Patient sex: M
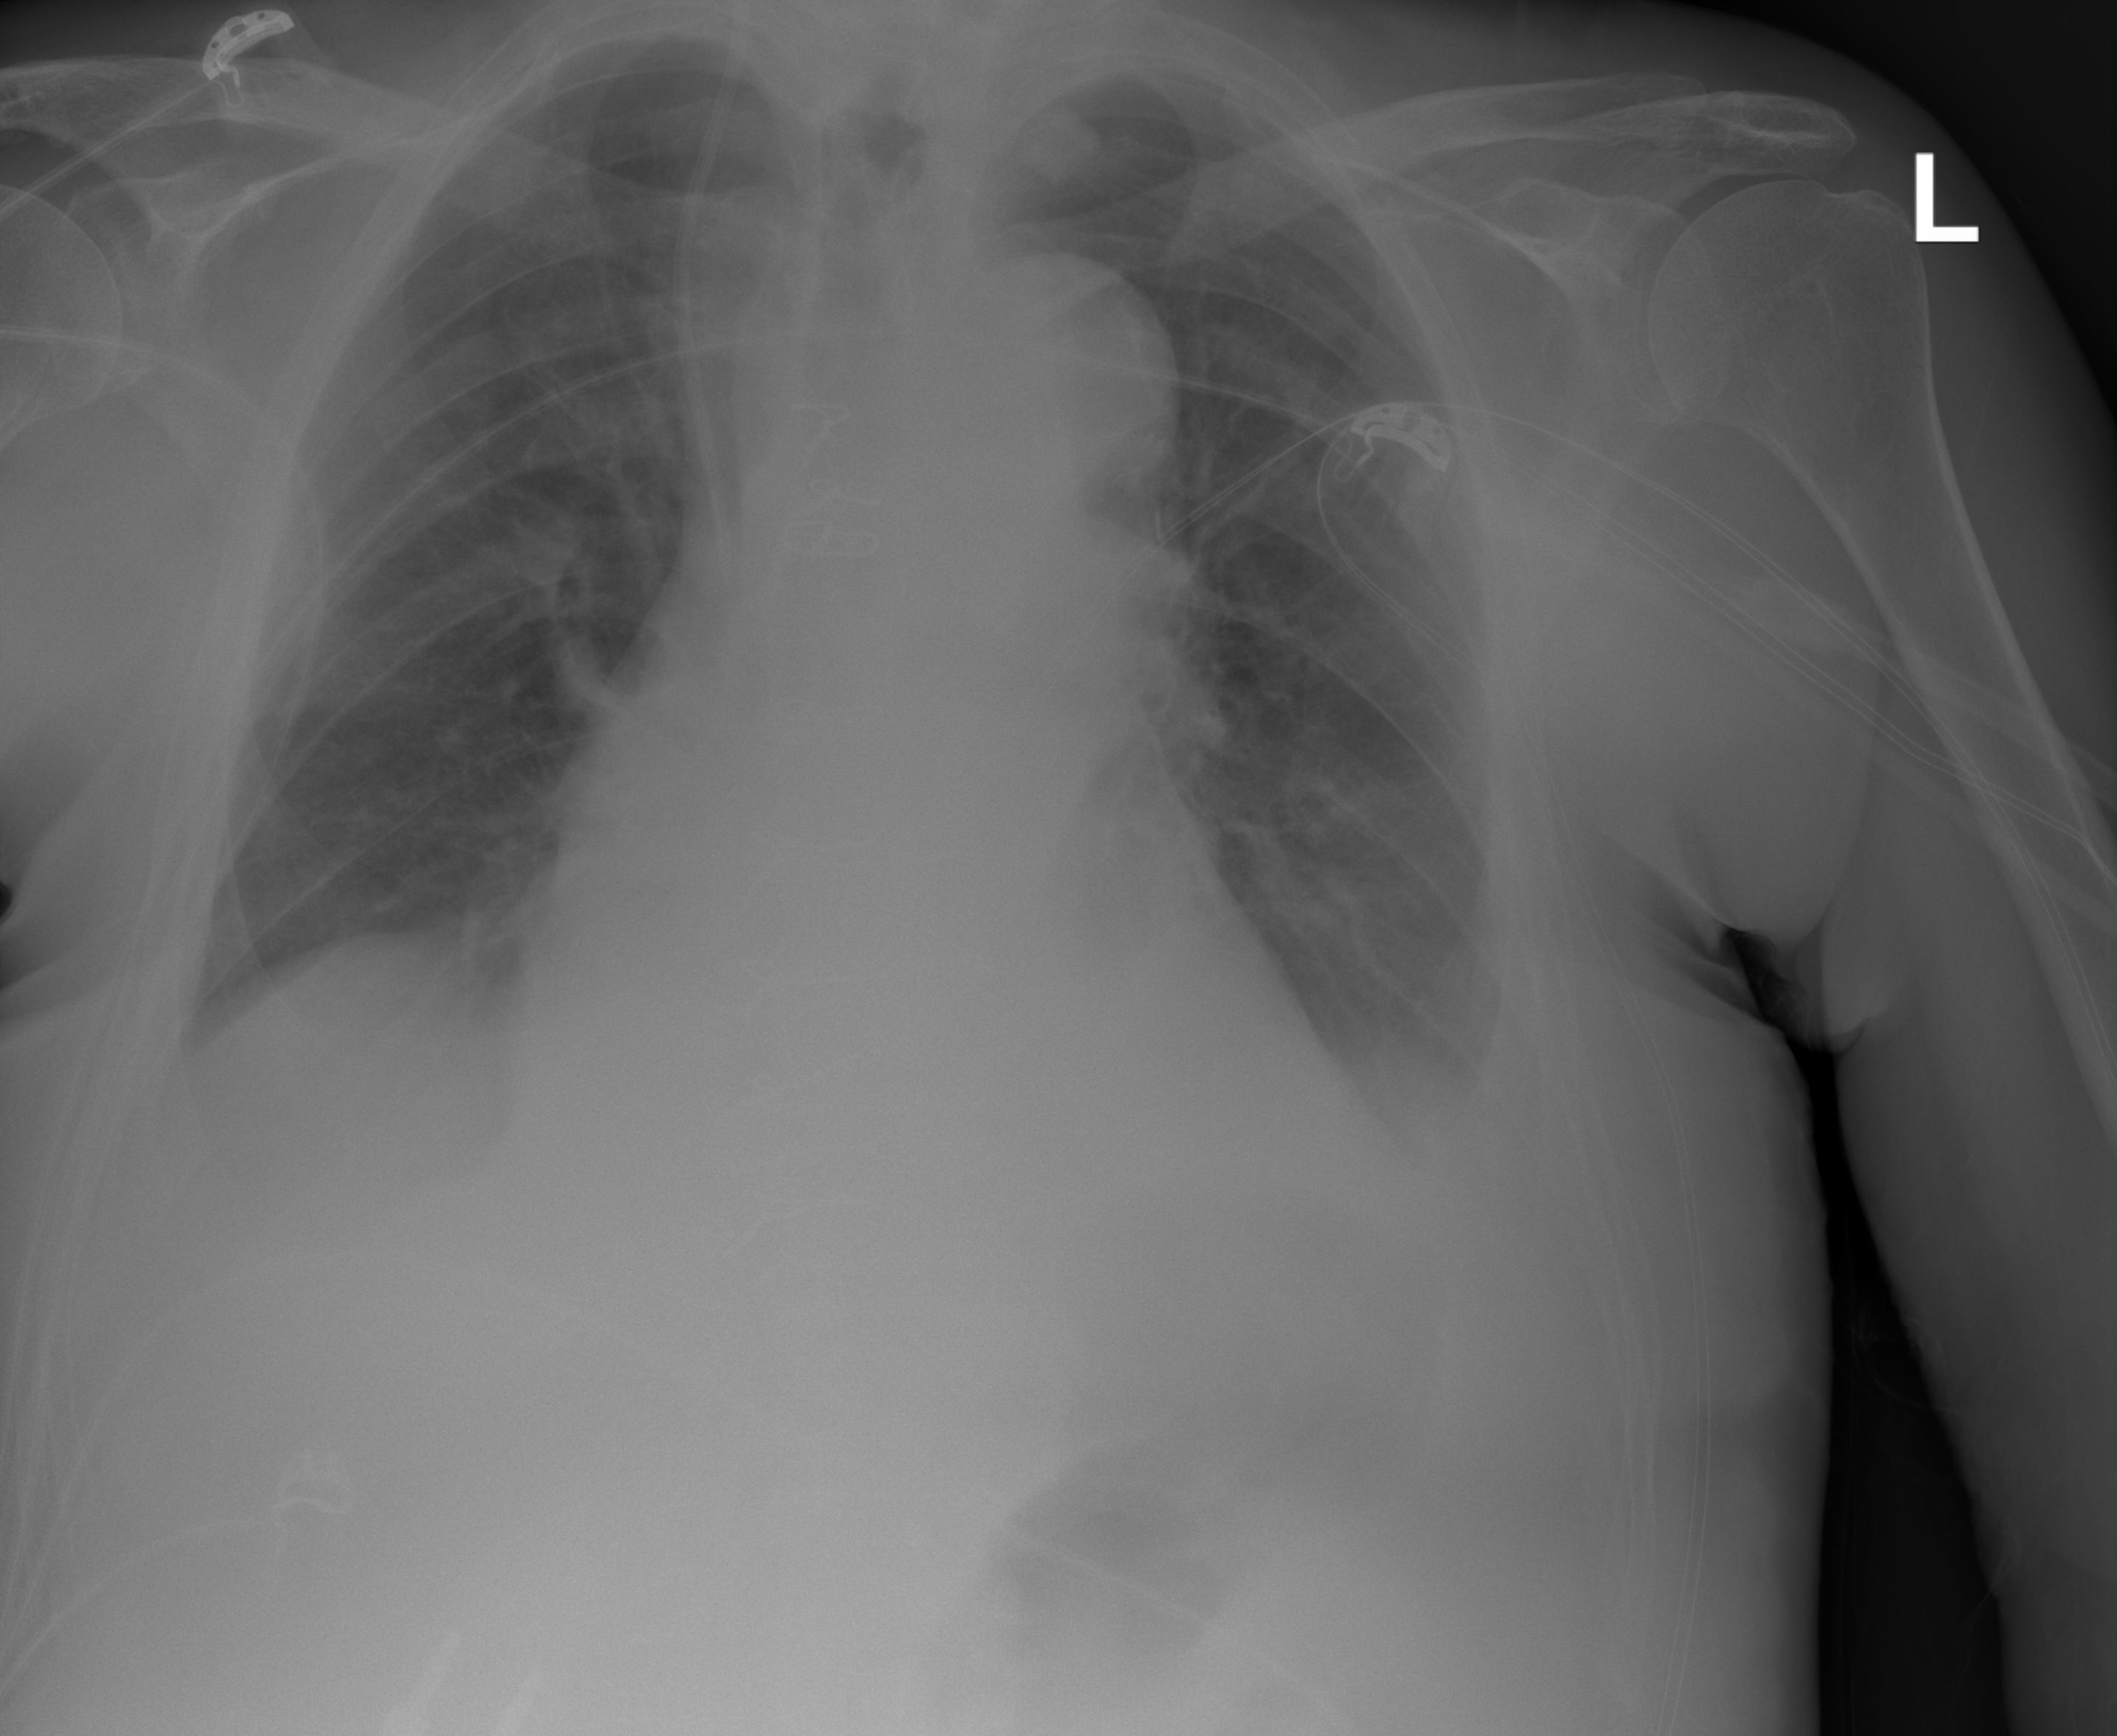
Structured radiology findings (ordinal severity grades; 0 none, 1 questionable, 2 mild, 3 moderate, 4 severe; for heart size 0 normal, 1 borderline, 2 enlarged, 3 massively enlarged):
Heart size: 1
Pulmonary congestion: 0
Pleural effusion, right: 2
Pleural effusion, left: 2
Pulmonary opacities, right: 0
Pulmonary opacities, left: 0
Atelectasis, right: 0
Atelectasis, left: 0